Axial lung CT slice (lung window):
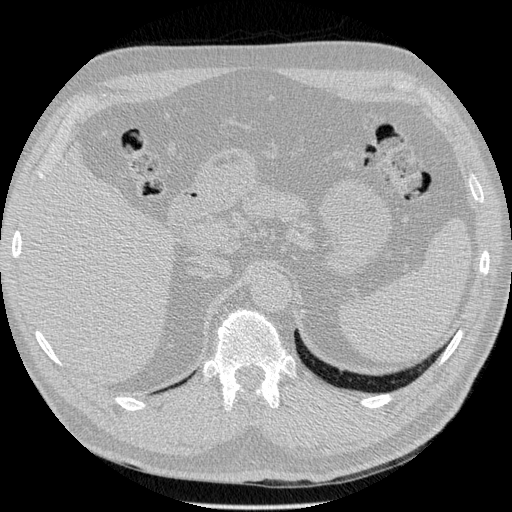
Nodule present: no